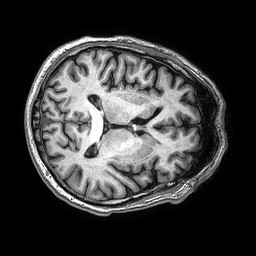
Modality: T1w
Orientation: axial
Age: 53
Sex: female
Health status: ill
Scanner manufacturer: philips
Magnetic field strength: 3 T
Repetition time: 0.006699 s
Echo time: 0.003005 s